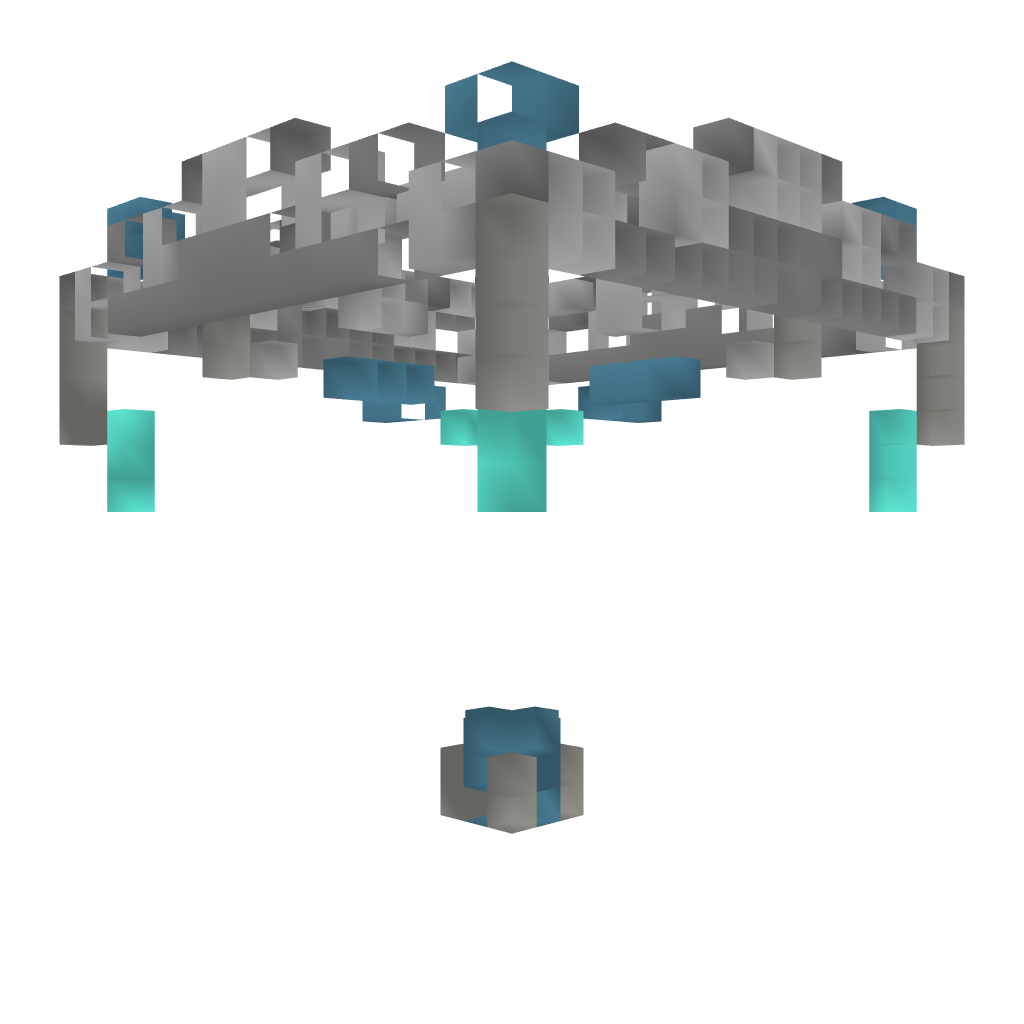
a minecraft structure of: Flying spawn concept